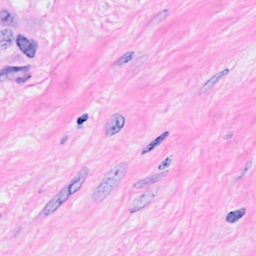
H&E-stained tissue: Breast